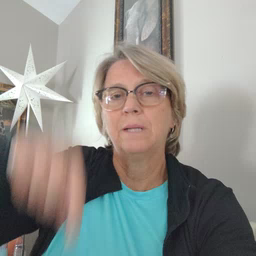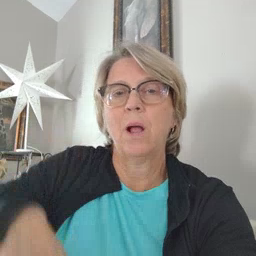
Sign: down